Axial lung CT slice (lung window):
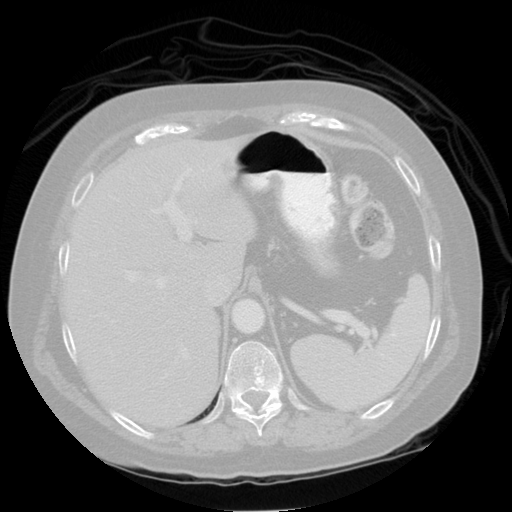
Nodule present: no